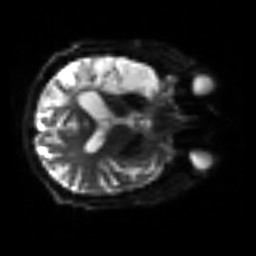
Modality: sbref
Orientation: axial
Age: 56
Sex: male
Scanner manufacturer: siemens
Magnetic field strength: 3 T
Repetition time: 3.2 s
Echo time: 0.081 s